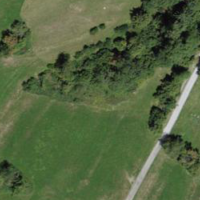
EUNIS habitat code: 24
Species observed at this site:
Prunus padus
Bombus lapidarius
Trifolium hybridum